Question: I've got overlay icons all over my map activity that each need to pop up a dialog when tapped.
Currently I just display Androids default AlertDialog.
I was hoping to instead be able to display a small balloon like iPhones 'annotation', see picture below.
Is there a simple way of achieving this in Android? Preferably without using some kind of external library?

Thanks heaps
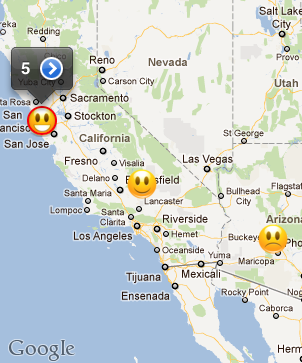
Answer: Having gone down the "no library" route, you will probably want to use something like <URL> by Jeff Gilfelt. You can incorporate the source OR use as a library.